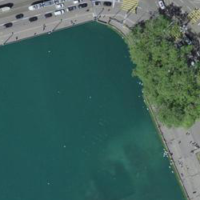
EUNIS habitat code: 53
Species observed at this site:
Certhia brachydactyla
Corvus corone
Podiceps cristatus
Fulica atra
Anas crecca
Dendrocopos major
Sylvia atricapilla
Larus cachinnans
Chroicocephalus ridibundus
Phylloscopus collybita
Larus michahellis
Cygnus olor
Gallinula chloropus
Erithacus rubecula
Pica pica
Calluna vulgaris
Sitta europaea
Garrulus glandarius
Columba livia
Cyanistes caeruleus
Anas platyrhynchos
Troglodytes troglodytes
Aythya ferina
Streptopelia decaocto
Chloris chloris
Larus canus
Aix galericulata
Aythya fuligula
Passer domesticus
Fringilla coelebs
Coloeus monedula
Carduelis carduelis
Turdus merula
Columba palumbus
Eristalis tenax
Phalacrocorax carbo
Tachymarptis melba
Spatula clypeata
Parus major
Mergus merganser
Milvus milvus
Larus argentatus
Motacilla alba